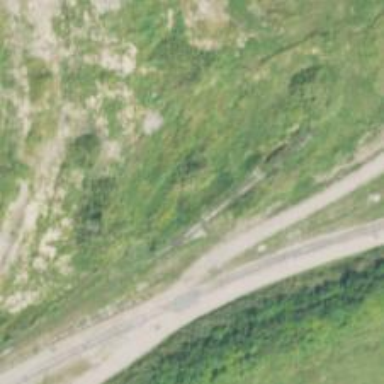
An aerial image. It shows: Disused railway spur service.